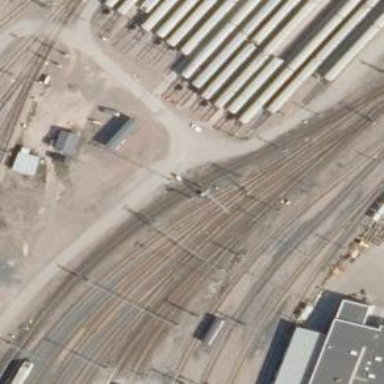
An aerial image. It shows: Rail yard with electrified contact lines for railway operations.